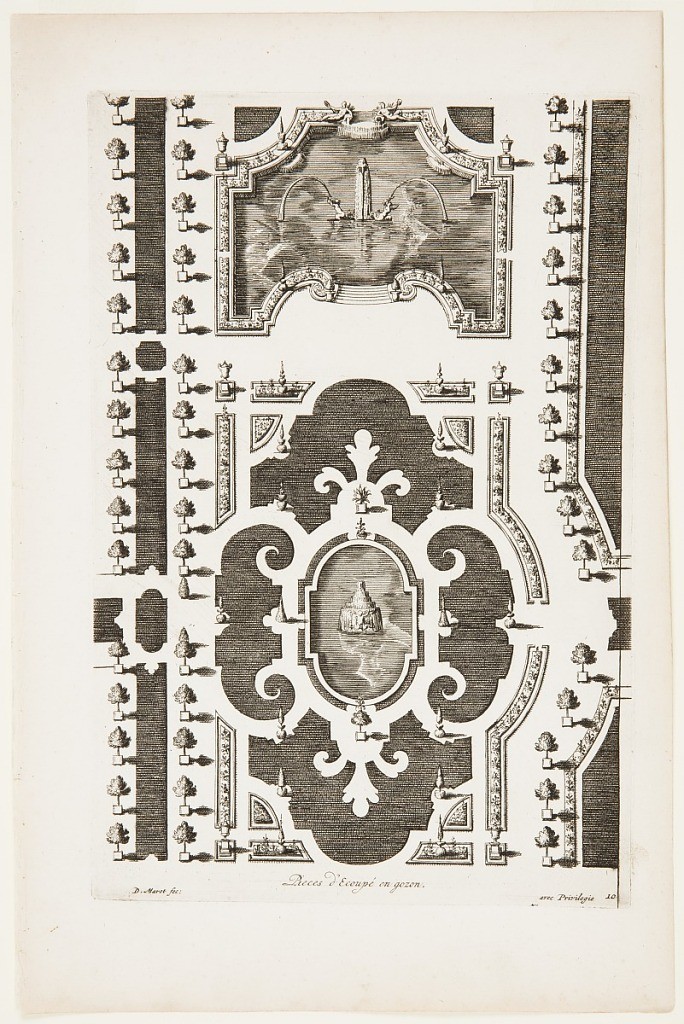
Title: Design for a Garden Parterre of Cut Grass and Colored Gravel, from "Nouveaux Livre de Parterres," in Oeuvres Du Sr. D. Marot..., The Hague: Chez Pierre Husson, c.1702
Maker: Daniel Marot, French, active in the Netherlands and England, 1661–1752
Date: ca. 1702
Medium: Etching on cream laid paper
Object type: Print
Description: Symmetrical arrangement of parterres de broderie in desgin of fleur-de-lis and cartouches.  The spaces between filled witih colored sand or gravel.  At upper center, a reflective pool with fountain flanked by putti spewing water.  Borders of vertical grass strips flanked by potted evergreens and bands of flowers.